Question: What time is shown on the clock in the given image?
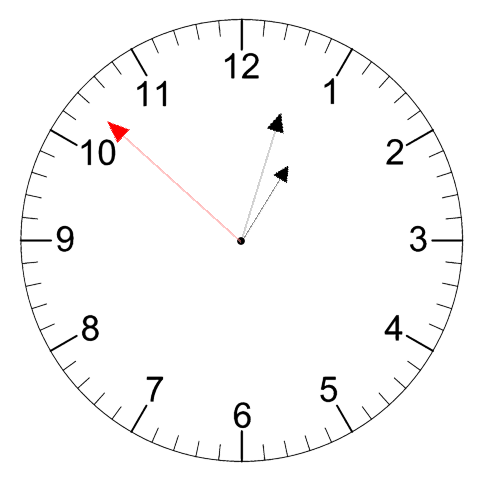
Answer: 01:02:52